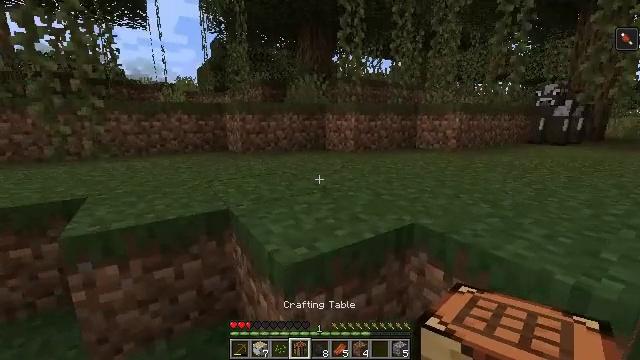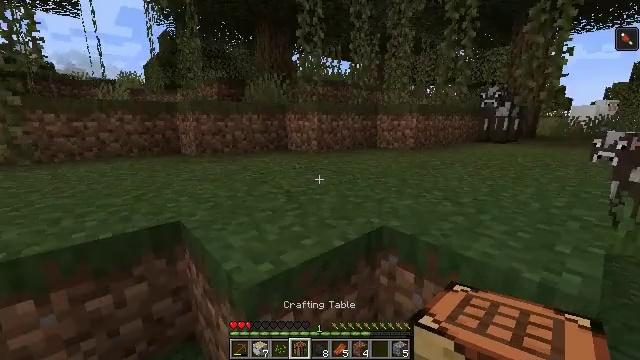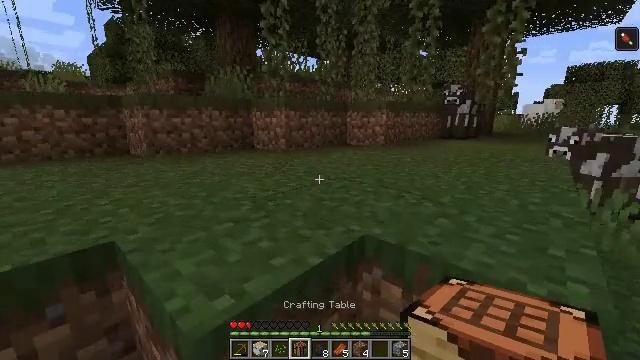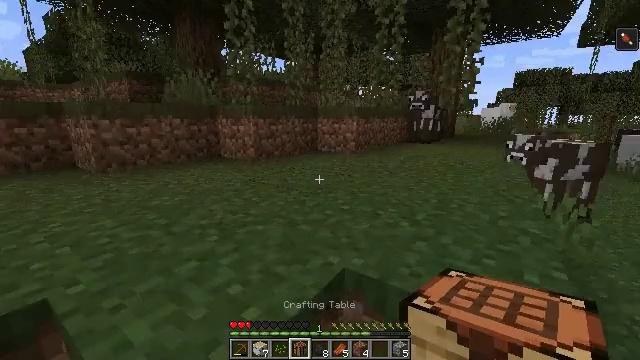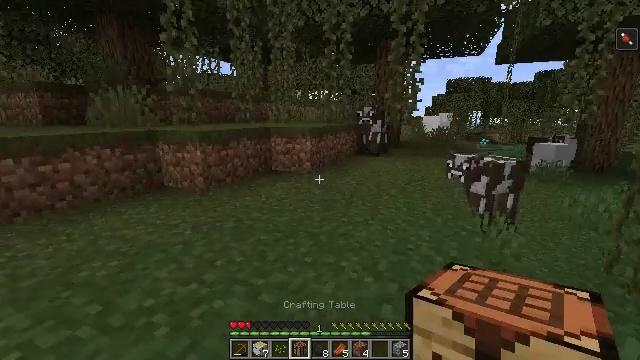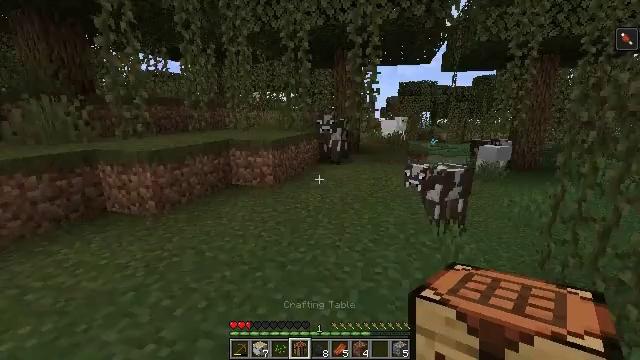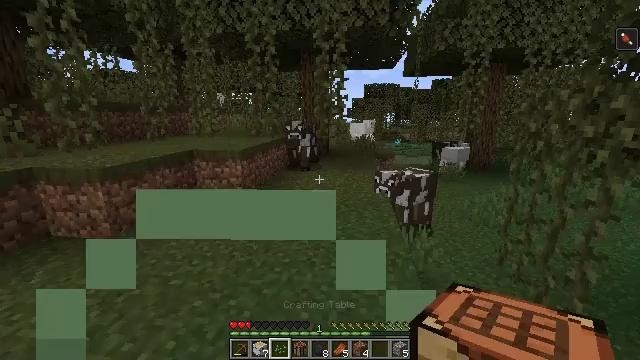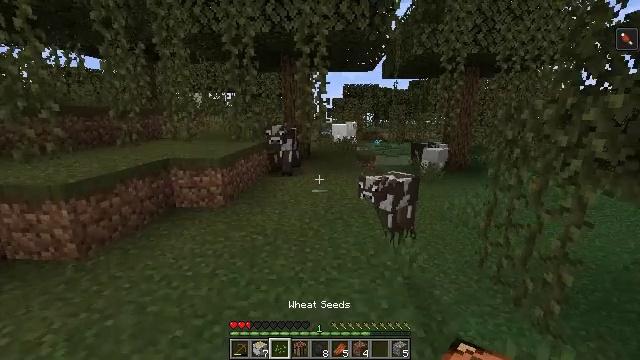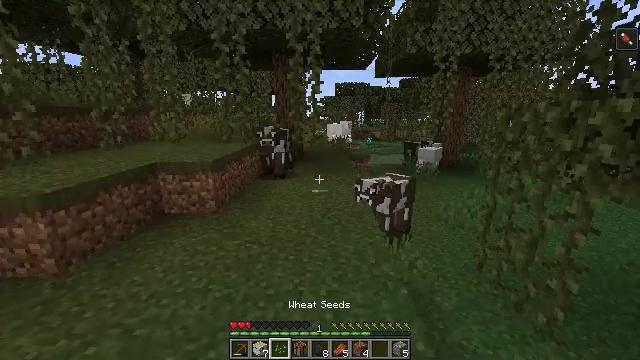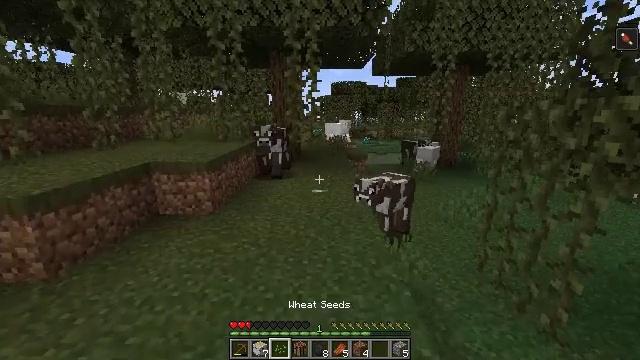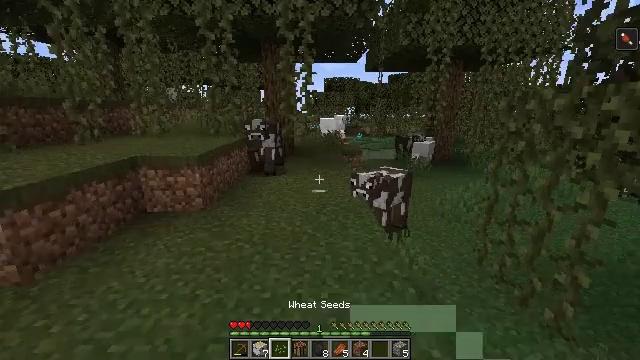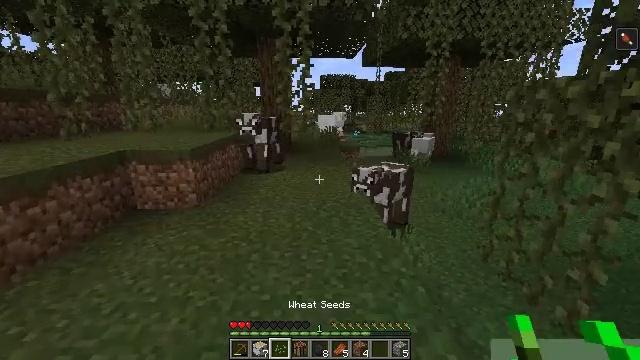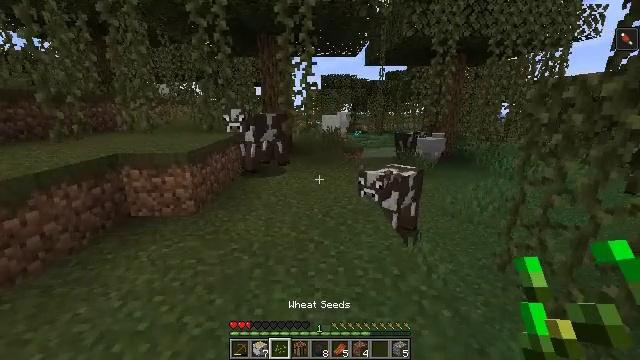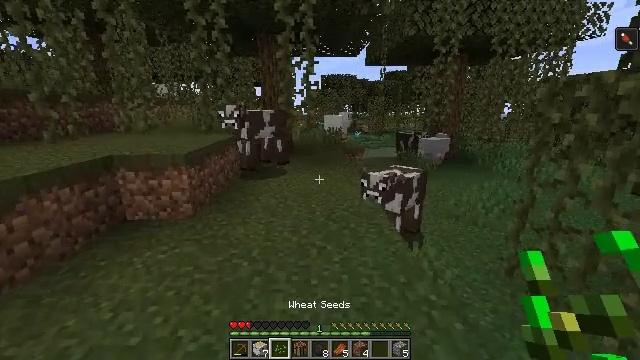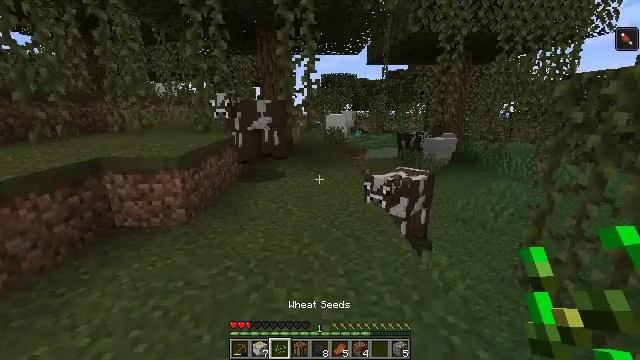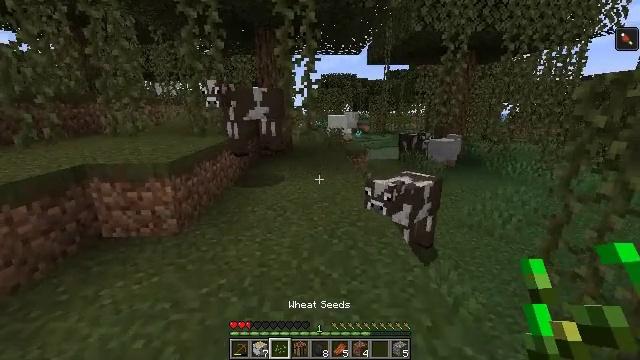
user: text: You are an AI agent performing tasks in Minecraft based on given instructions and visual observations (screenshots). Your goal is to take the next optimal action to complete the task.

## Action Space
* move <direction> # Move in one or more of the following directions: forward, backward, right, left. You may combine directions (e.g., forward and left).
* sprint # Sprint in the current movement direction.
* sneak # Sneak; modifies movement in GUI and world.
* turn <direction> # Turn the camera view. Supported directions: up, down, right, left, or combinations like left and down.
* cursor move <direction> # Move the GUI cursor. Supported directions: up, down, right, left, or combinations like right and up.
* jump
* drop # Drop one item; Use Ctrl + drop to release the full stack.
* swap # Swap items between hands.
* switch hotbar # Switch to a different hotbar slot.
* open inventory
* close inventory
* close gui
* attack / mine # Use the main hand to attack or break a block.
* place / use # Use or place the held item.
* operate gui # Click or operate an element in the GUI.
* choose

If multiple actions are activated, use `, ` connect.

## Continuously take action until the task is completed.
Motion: motion action
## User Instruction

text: Pick up a blue orchid.
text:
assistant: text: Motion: move forward, turn right
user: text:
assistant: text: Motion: move forward, turn right
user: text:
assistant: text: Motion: move forward, turn right, jump
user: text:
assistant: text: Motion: move forward, turn right, jump
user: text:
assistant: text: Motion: move forward, turn right, jump
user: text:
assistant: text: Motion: move forward, turn right, jump, switch to hotbar 3
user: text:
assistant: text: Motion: move forward, turn right, jump, switch to hotbar 3
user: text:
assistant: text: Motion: move forward, turn right, switch to hotbar 3
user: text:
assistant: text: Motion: move forward, switch to hotbar 3
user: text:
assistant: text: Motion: move forward, turn right
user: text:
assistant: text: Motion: move forward
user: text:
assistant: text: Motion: move forward
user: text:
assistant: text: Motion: move forward
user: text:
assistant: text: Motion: move forward
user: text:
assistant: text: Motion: move forward
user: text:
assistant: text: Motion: move forward
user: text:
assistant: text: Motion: move forward
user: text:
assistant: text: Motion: move forward
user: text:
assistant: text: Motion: move forward, turn left
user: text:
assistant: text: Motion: move forward, switch to hotbar 2
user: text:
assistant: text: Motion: move forward, switch to hotbar 2
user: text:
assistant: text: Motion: move forward, switch to hotbar 2
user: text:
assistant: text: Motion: move forward, switch to hotbar 2
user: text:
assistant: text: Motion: move forward, switch to hotbar 2
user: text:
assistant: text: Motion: move forward
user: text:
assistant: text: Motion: move forward
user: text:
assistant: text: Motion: move forward
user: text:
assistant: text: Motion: move forward
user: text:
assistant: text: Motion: move forward
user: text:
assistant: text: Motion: move forward